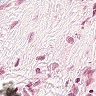
Metastatic tissue present: no